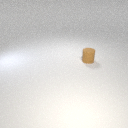
small brown rubber cylinder